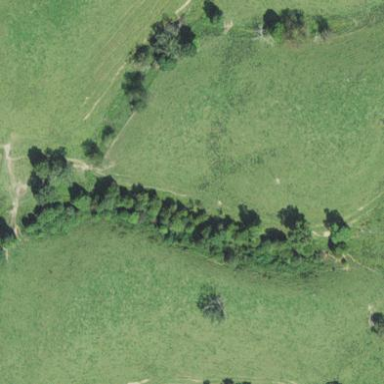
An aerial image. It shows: Beautiful woodland area.